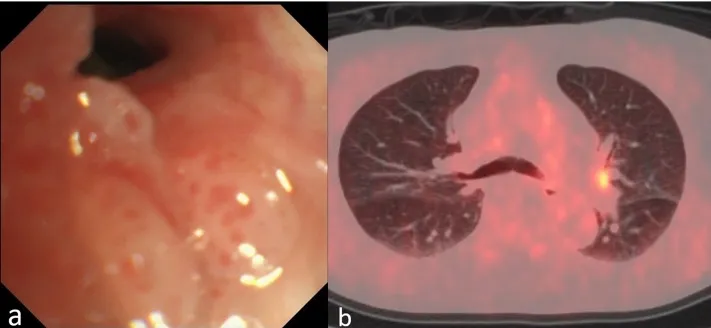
Image of squamous cell carcinoma in the left upper bronchus. . [a] Bronchoscope showing tumor protrusion at the orifice of the left B1 + 2. . [b] Positron emission tomography/computed tomography (PET/CT) showing high accumulation in the left B1 + 2.
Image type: radiology (pet)